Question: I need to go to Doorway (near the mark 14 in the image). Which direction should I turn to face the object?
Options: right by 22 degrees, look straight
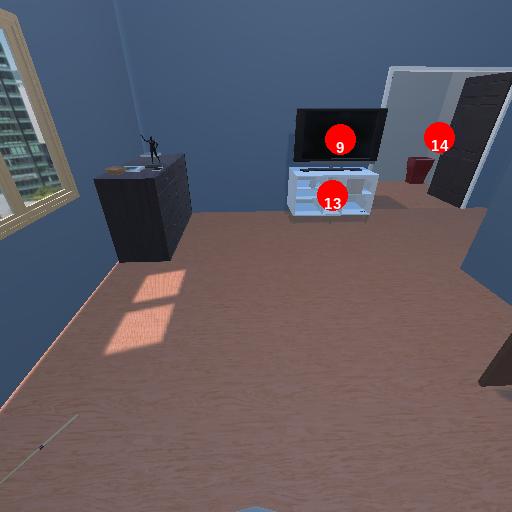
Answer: right by 22 degrees